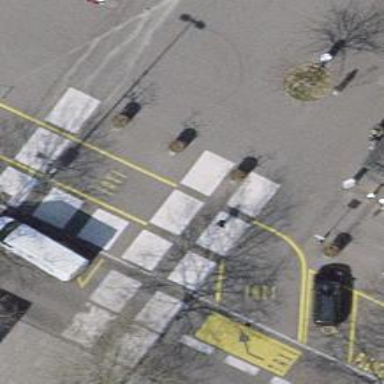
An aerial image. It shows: Bollard.